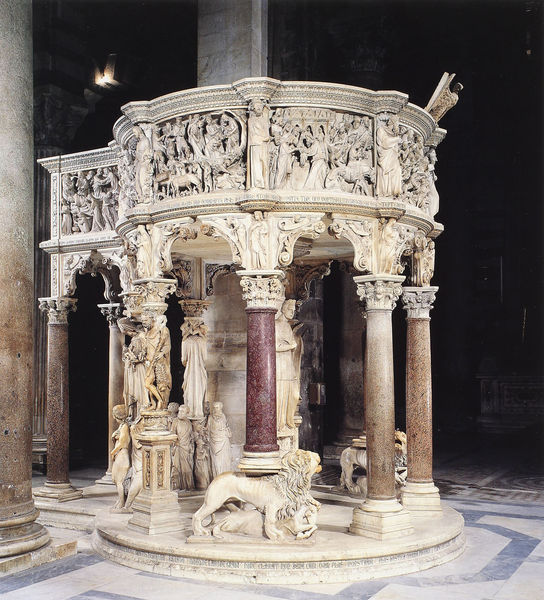
Titel: Kanzel
Künstler: Giovanni Pisano
Standort: Pisa, Dom (EU - I - Toskana)
Schlagwörter: adler, mann, weiß, menschen, ocker, braun, frankreich, frau, licht, marmor, pfeiler, säule, säulen, rot, tiere, beige, bibel, sockel, stein, kalt, kirche, gotik, kreis, rund, engel, relief, empore, figuren, detail, geländer, stufe, foto, fotografie, dom, detailliert, mythologie, altar, kathedrale, rom, sims, löwen, kanzel, christlich, griechisch, romanik, vatikan, korinth, ballustrade, löwe, heilige, basis, heilig, geschichten, petersdom, nfiguren, kapiltee, fußboen, korinthen, löwenmännchen